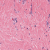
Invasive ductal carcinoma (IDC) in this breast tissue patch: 0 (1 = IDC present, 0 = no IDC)